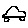
Label: car